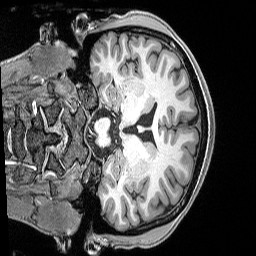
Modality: T1w
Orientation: coronal
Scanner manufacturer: siemens
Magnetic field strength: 3 T
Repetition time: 2.5 s
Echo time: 0.0029 s